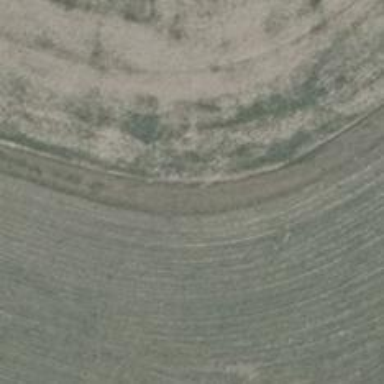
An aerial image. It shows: Grass track with grade4 quality surface.